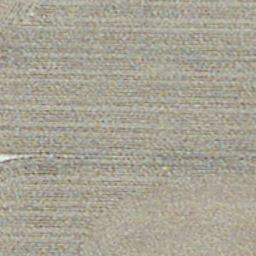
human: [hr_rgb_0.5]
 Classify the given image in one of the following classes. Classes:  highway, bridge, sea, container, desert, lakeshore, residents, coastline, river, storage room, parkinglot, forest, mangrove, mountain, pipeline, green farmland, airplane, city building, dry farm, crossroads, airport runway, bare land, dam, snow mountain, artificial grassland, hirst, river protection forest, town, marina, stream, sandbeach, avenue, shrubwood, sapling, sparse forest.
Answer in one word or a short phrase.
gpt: dry farm